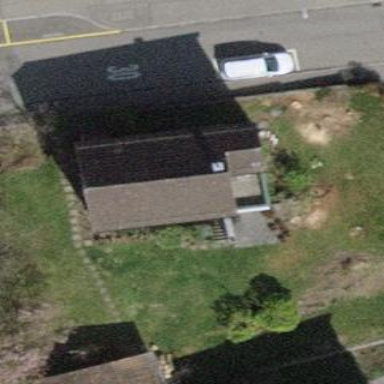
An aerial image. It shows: Gabled roof house.